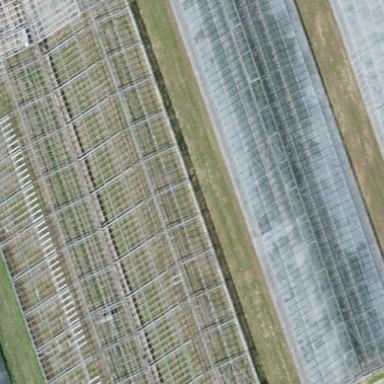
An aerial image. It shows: Greenhouse.